Group 1:
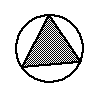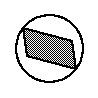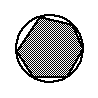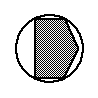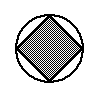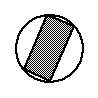
Group 2:
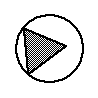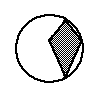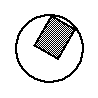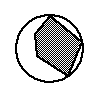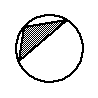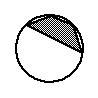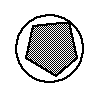
Rule separating the two groups: Polygon enclosed in smallest possible circle vs. not so.
Comments: Intuitively, if one imagines shaking the circles in each example, the polygons in right-sorted examples could be imagined to "rattle around".
Author: Leo Crabbe